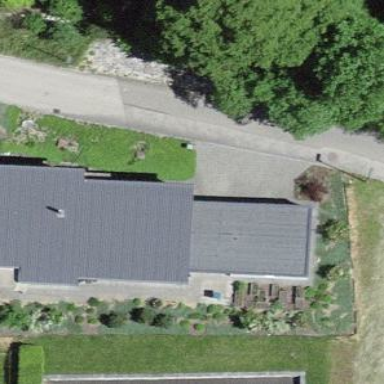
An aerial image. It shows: Residential building.